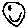
Label: smiley face